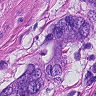
Metastatic tissue present: yes